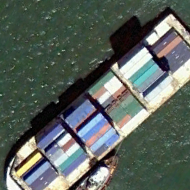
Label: Container_ship